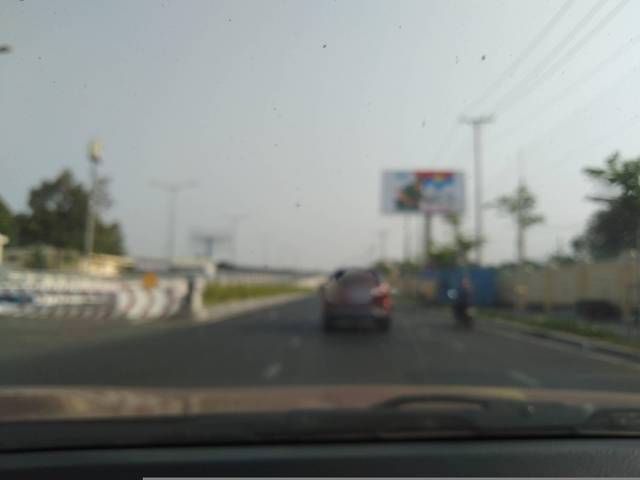
Region: Vietnam
Coordinates: 10.807, 106.655